Question: We are a developing an AngularJS single page application with an ASP.NET Web Api 2 REST API. We are using OWIN middleware and OAuth.
Our system consists of clients and users:
- -
At the moment, we are using the following check in every controller:
'''
[Route("api/clients/{clientId}/orders/{orderId}")]
public IHttpActionResult GetOrder(int clientId, int orderId)
{
if(UserComponent.GetUser(User.Identity.Name).ClientId != clientId)
{
return NotFound();
}
// Get order
return Ok(orderModel);
}
'''
See below sequence for more detail (refer to diagram):
1. Getting a token for the user (also returns clientId).
2. Accessing a client resource. User/client authorization: a. The user is authorized to access client resources, or b. The user is NOT authorized to access client resources.

Essentially, a user from client A should not be able to access a resource from client B.
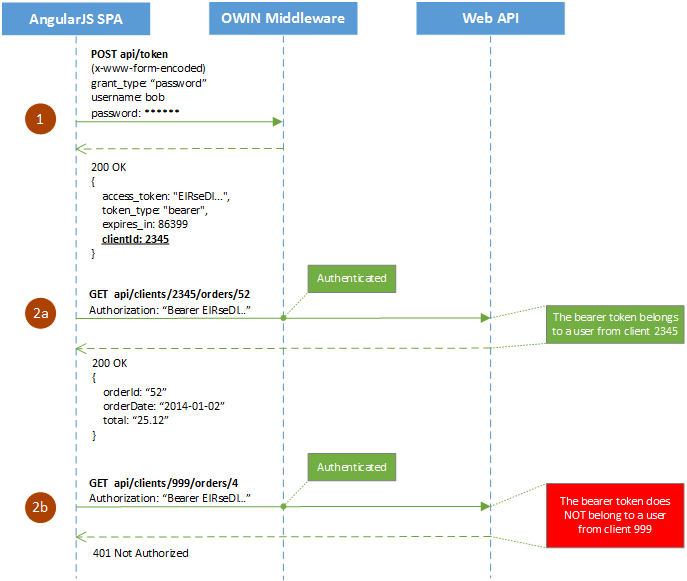
Answer: Claims is a good option as you can send the clientId with the token and that sent back with each request and then you can check the user with the clientId against your datastore and validate the user's access against the resource which can be done through a filter for example.
For the authorization of the user request, a custom authorization attribute inherited from AuthorizeAttribute can do the job, you decorate your action by this attribute and this will run before your action and authorize your user against the clientid + resource or return 401 (unauthorize) if the user has no access.
Check this question for an idea about the custom authorize attribute <URL>